Field crop: tomato
Growth stage: 2
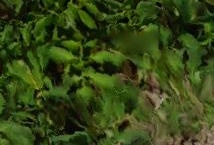
Species: tomato